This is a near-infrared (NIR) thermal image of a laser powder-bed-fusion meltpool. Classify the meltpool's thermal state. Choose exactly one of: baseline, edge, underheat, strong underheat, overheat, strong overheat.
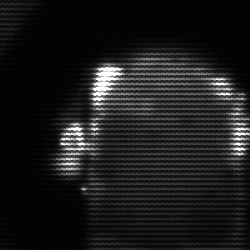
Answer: baseline